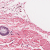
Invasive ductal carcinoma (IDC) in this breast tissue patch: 0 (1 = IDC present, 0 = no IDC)